Fundus camera: zeiss
Shooting center: fovea
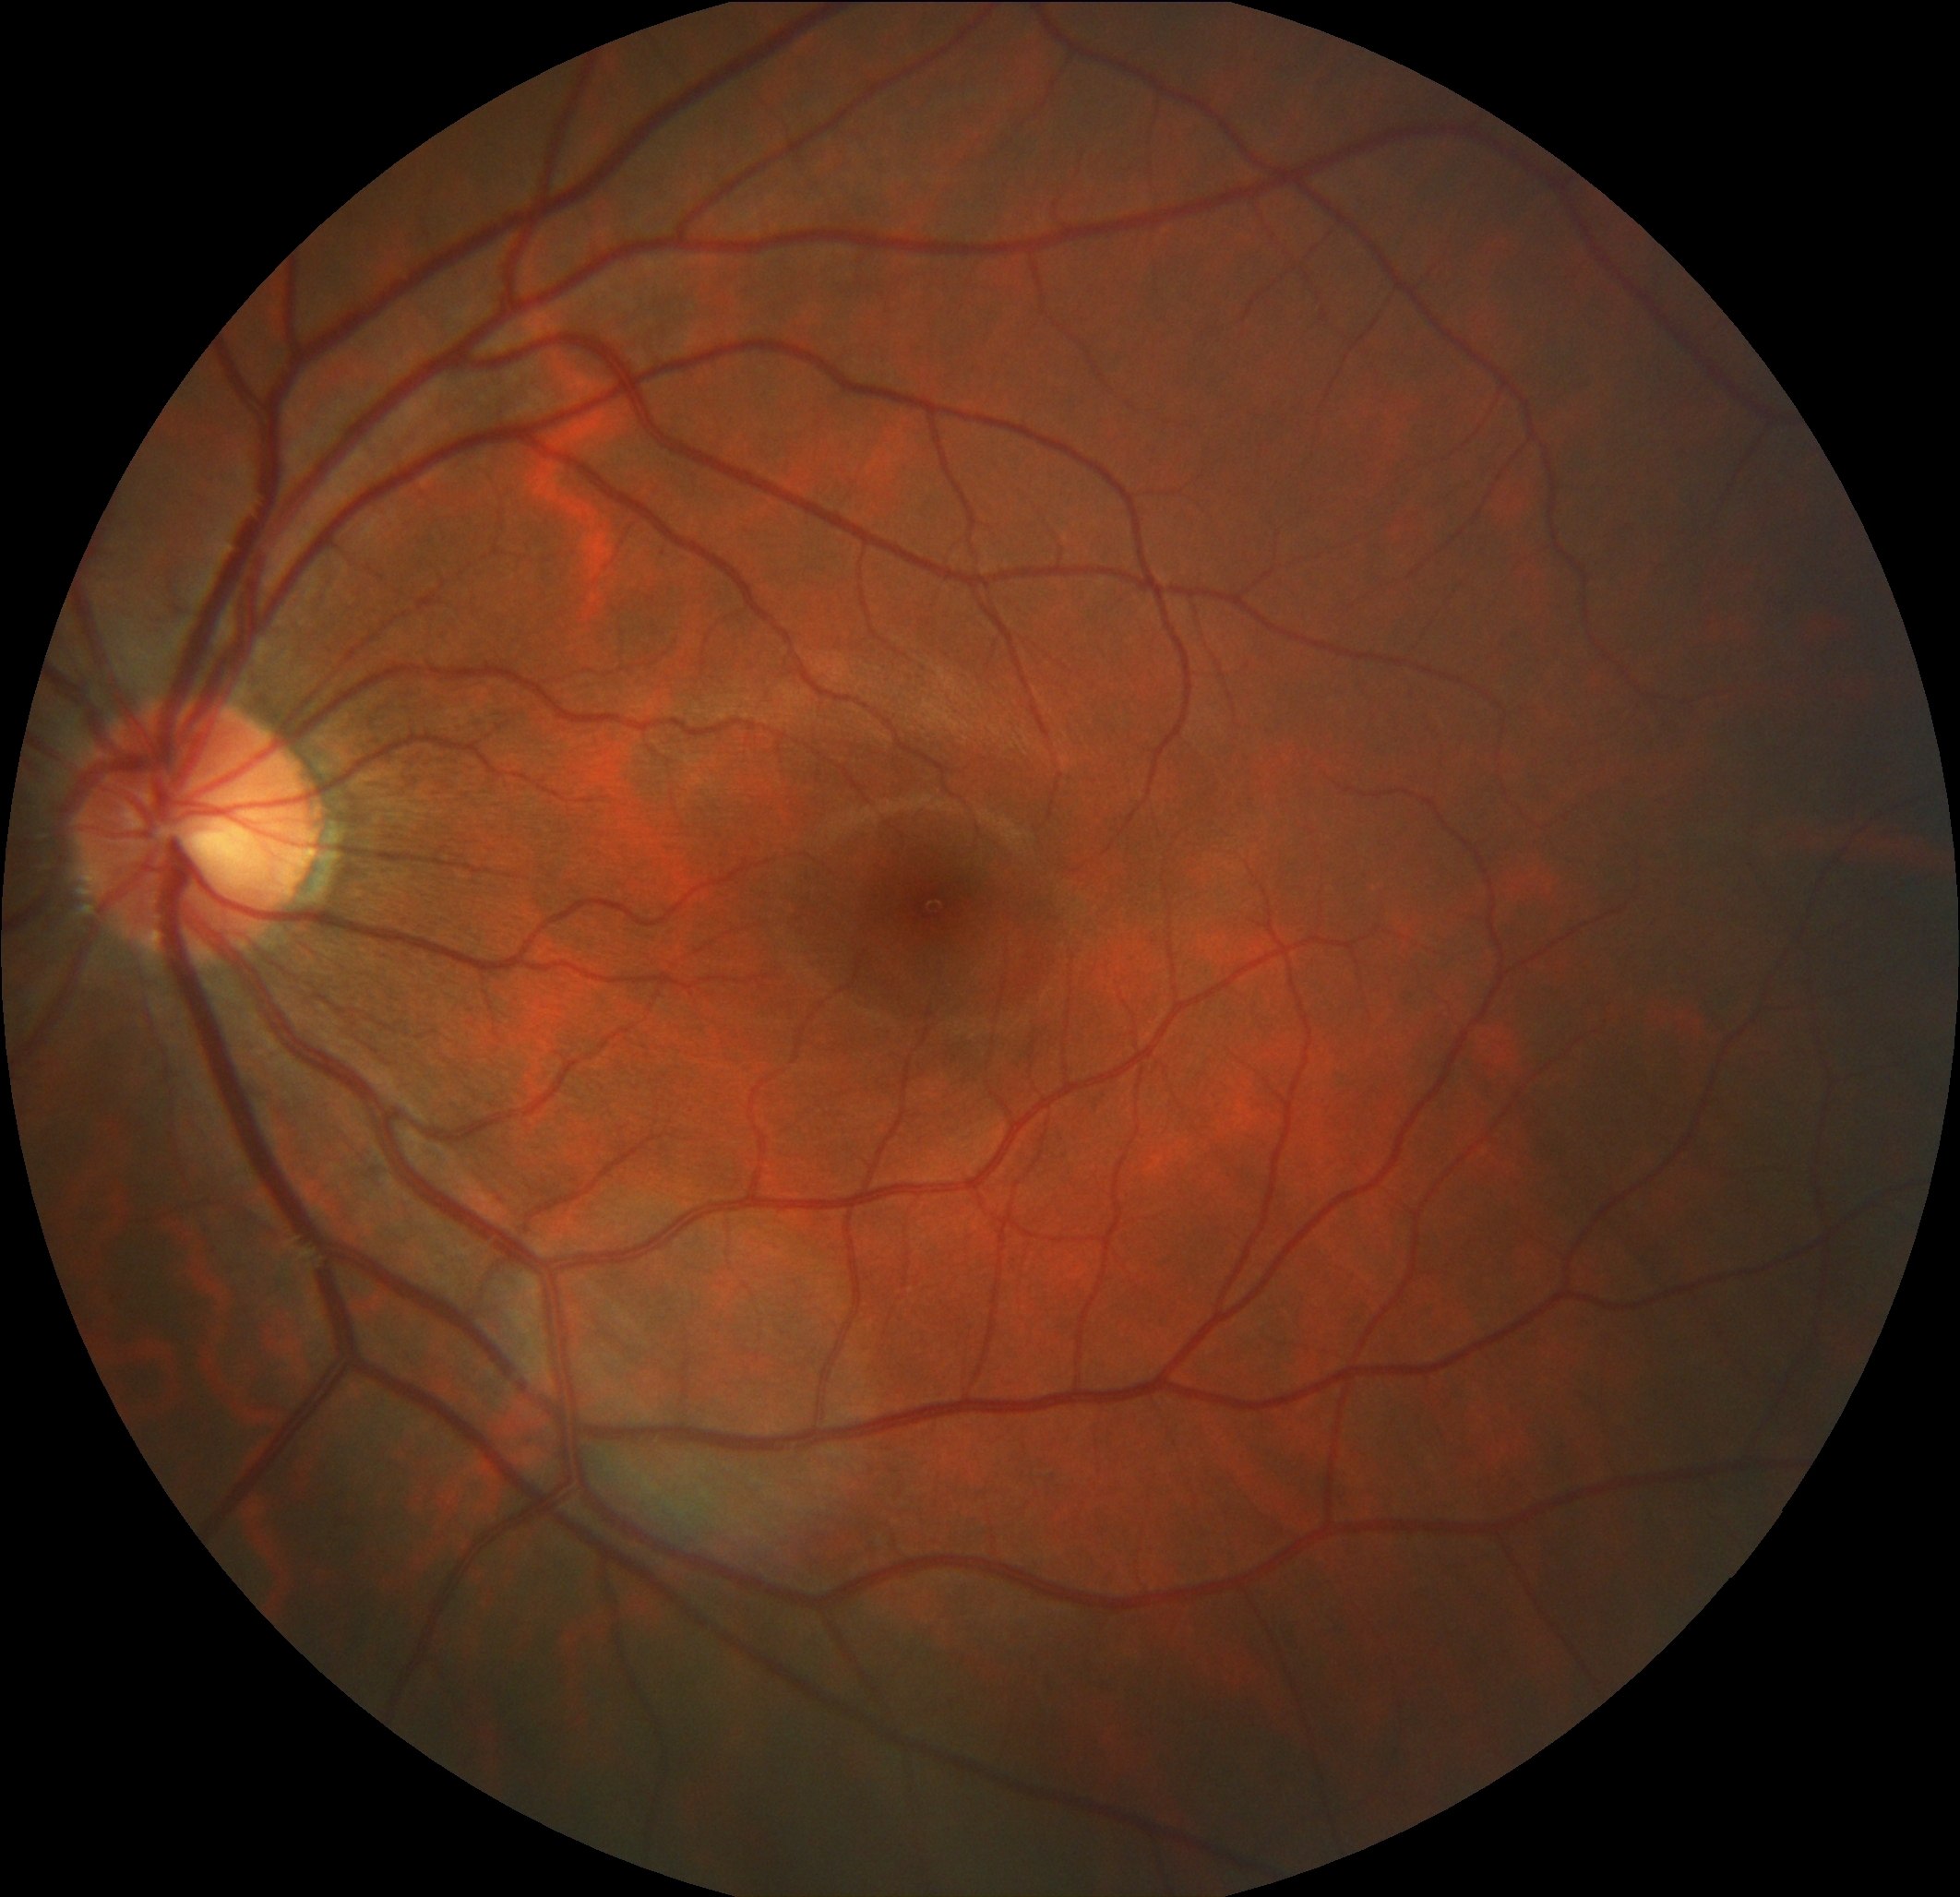
Pathologic myopia: no
Patchy retinal atrophy: absent
Retinal detachment: absent